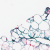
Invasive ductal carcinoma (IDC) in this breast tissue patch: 0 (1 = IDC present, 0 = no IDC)